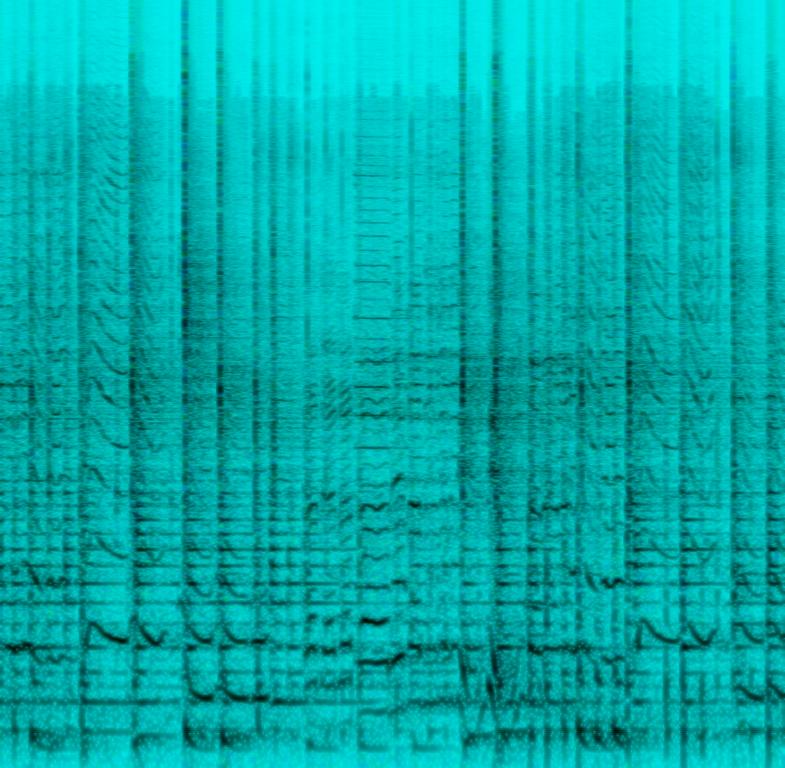
A male vocalist sings this traditional Carnatic vocals. The song is medium tempo with a violin accompaniment, tabla and mridangam playing percussion. The song is energetic and passionate and highlights the traditional Carnatic music art form. The audio quality is bad.